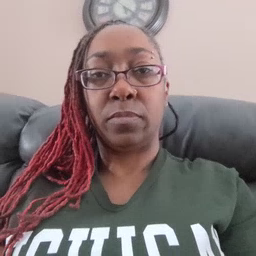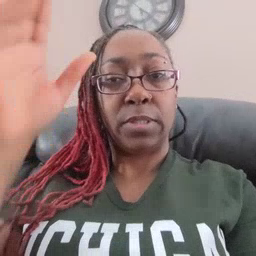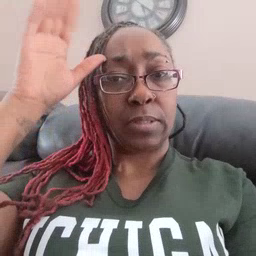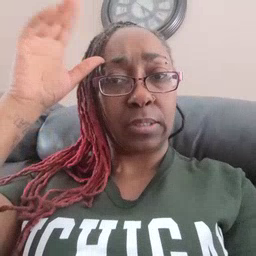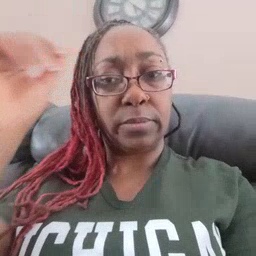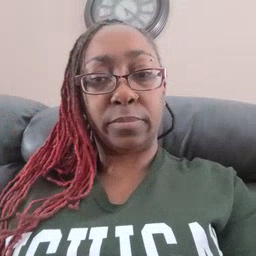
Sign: donkey